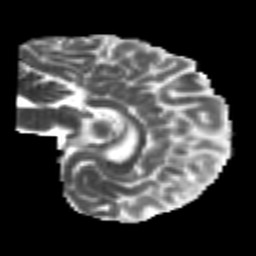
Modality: MD
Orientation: sagittal
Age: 21
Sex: female
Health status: healthy
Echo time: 0.074 s